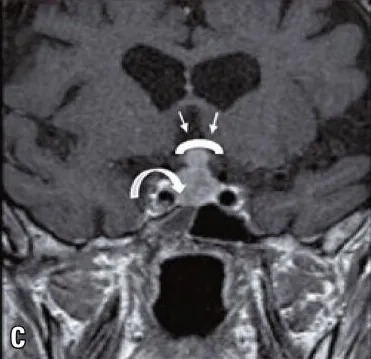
Pituitary magnetic resonance images. Postcontrast.
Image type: radiology (mri)